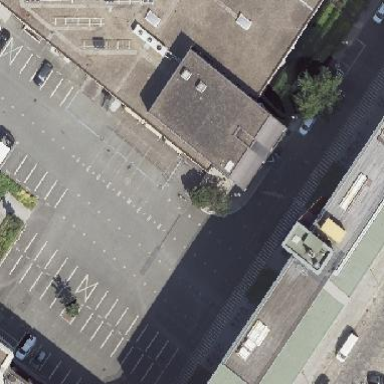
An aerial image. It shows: Part of the building is designated for commercial use.